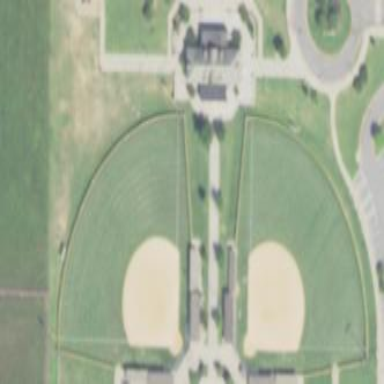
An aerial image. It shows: Grass pitch designated for softball games.